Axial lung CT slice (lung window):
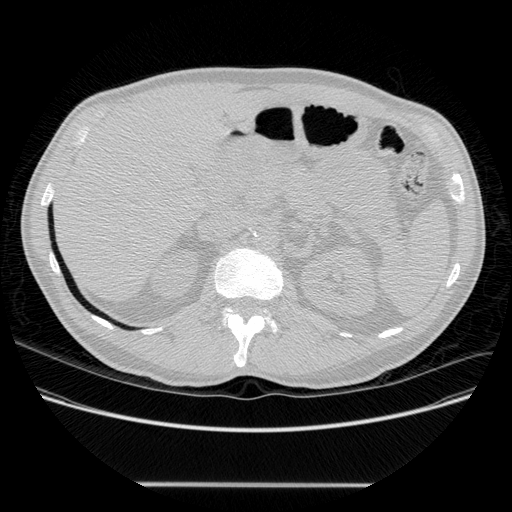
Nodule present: no